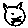
Label: cat